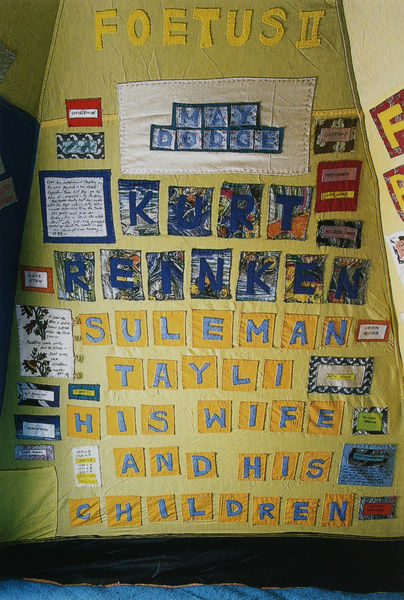
Titel: Alle, mit denen ich 1963-1995 je geschlafen habe (Ausschnitt innen)
Künstler: Tracey Emin
Schlagwörter: blau, weiß, gelb, grün, bunt, zeichen, rot, schirm, teppich, stoff, schrift, fotos, schlafen, wandteppich, flicken, nähen, bett, collage, foto, sex, buchstaben, namen, leintuch, grab, leichentuch, taschen, erinnerung, objekt, zelt, and, ausschnitte, freunde, genäht, patchwork, aufgenäht, wife, children, emin, his, kurt, kurt reineken, may, patch, reinken, renken, scrabble, suleman, tayli, tracey emin, tracy emin